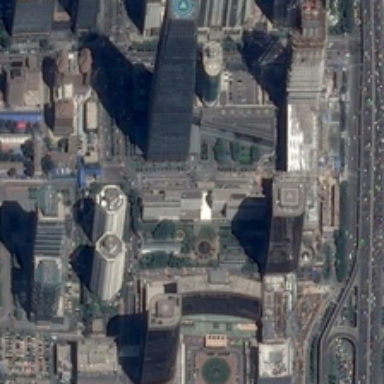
Many buildings and some green trees are near a road in a commercial area .